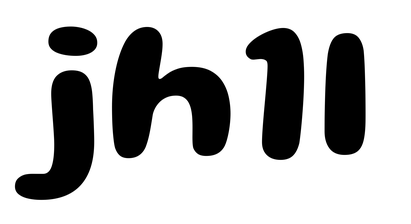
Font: Gluten_SemiBold